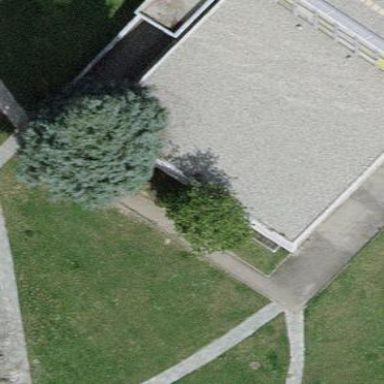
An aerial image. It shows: University building.